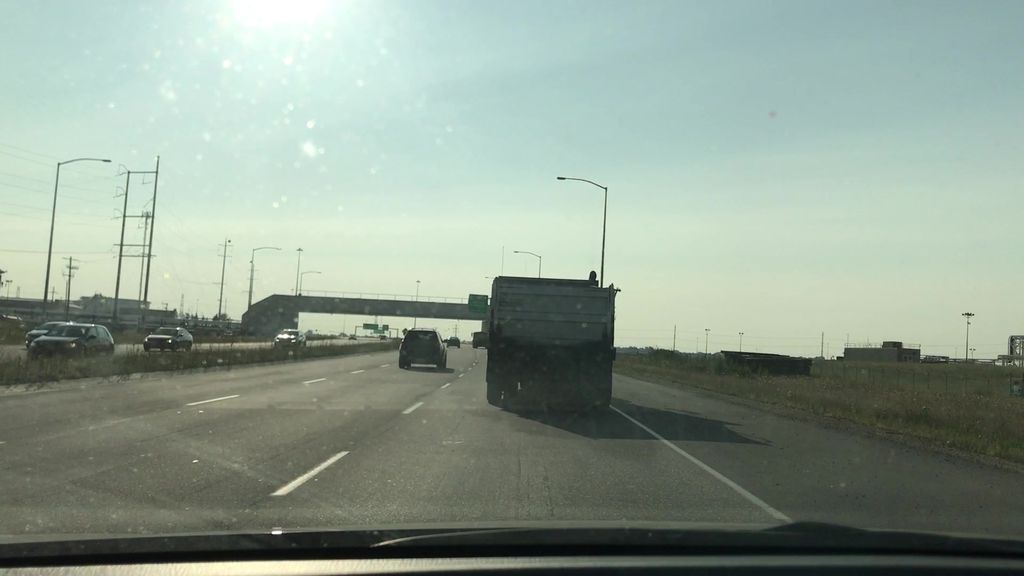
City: edmonton